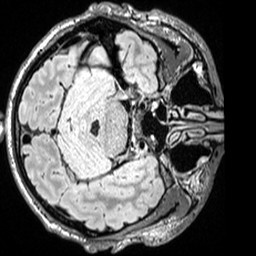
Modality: FLAIR
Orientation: axial
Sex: male